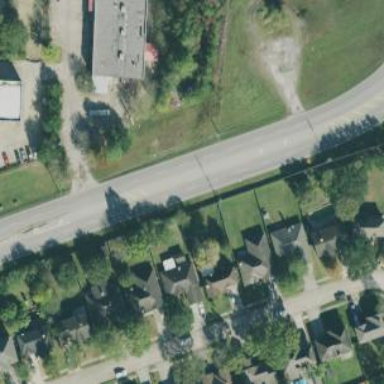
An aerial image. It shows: Secondary road.